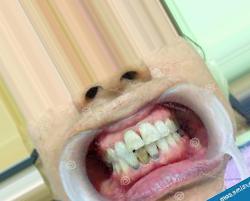
Condition: Tooth Discoloration